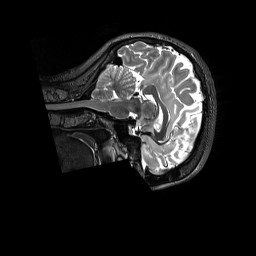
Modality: T2w
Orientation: sagittal
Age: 26
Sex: female
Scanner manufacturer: siemens
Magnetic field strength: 3 T
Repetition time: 3.2 s
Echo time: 0.728 s